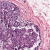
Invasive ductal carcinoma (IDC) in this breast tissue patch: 1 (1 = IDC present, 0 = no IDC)